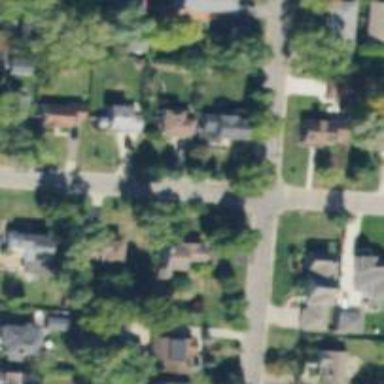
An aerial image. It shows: Residential driveway serving as service road.